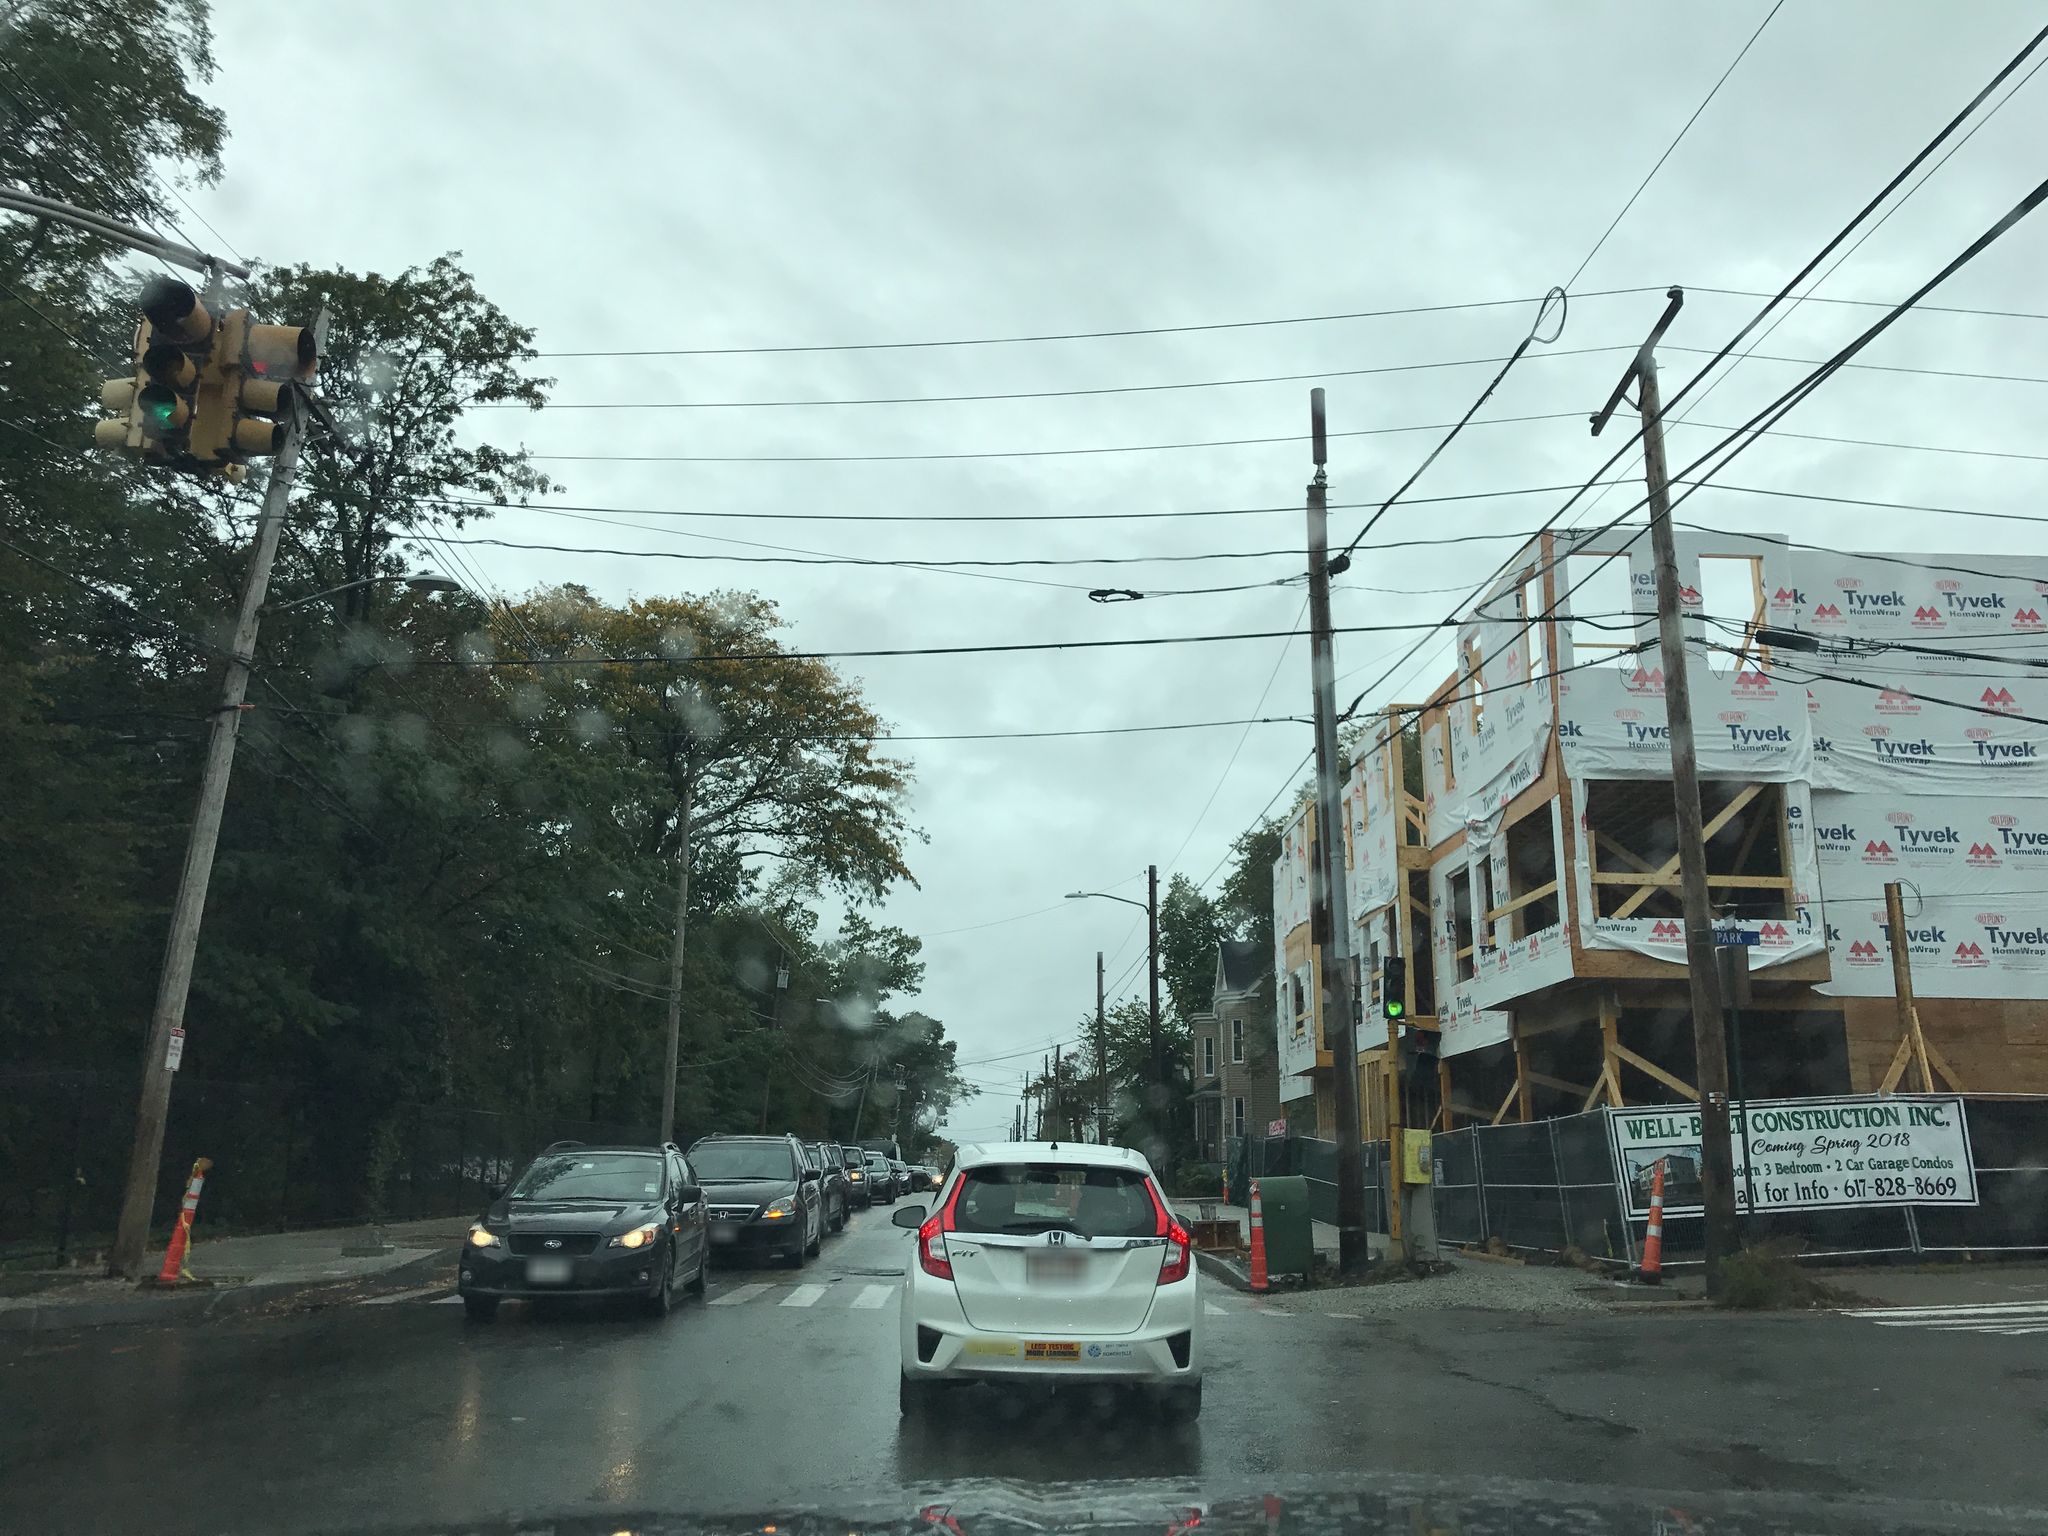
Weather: snowy
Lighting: day
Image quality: good
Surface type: driving surface
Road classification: tertiary
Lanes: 2
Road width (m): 21.3
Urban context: urban centre
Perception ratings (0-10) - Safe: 1.9, Lively: 1.74, Beautiful: 2.69, Boring: 3.84, Depressing: 6.54, Wealthy: 1.17